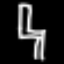
Label: chair